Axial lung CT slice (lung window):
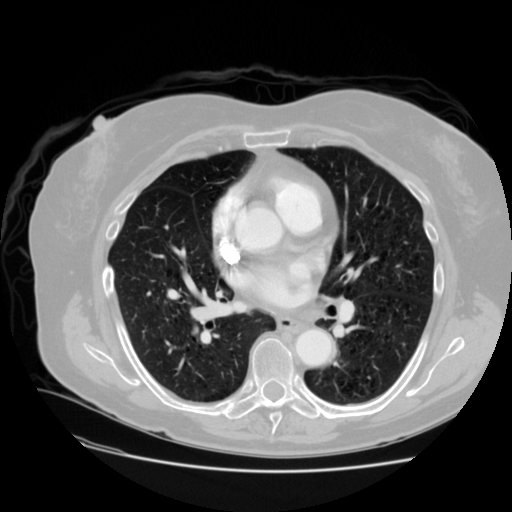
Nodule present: no